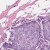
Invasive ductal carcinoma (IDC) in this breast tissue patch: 1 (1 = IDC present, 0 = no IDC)